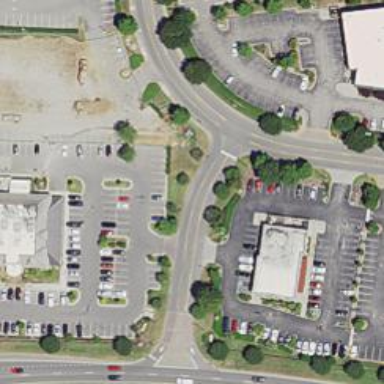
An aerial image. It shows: Unclassified road bordered by retail establishments.